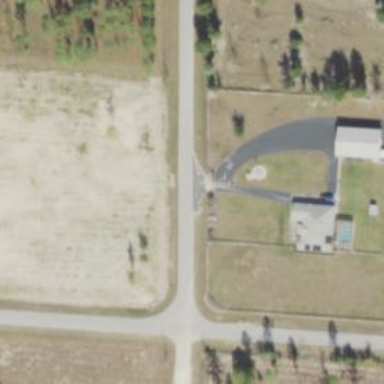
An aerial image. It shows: Driveway.